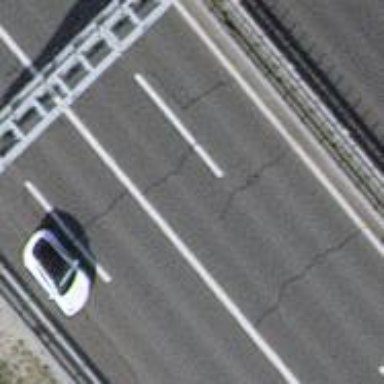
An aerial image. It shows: Asphalt motorway.